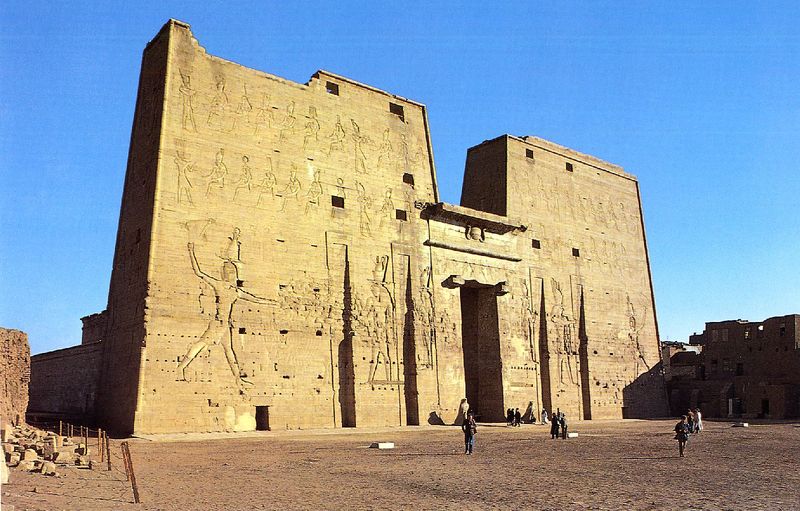
Titel: Pylon des Horus-Tempels in Edfu
Standort: Edfu, Horus-Tempel (Afrika - Ägypten)
Schlagwörter: blau, gemälde, himmel, mann, schatten, menschen, ocker, sand, licht, gebäude, alt, stein, sonne, relief, sommer, hitze, mauer, tor, foto, eingang, sandstein, tempel, pyramide, monument, ägypten, zeichnungen, gebaude, touristen, wehranlage, hieroglyphen, pharaonen, aypten